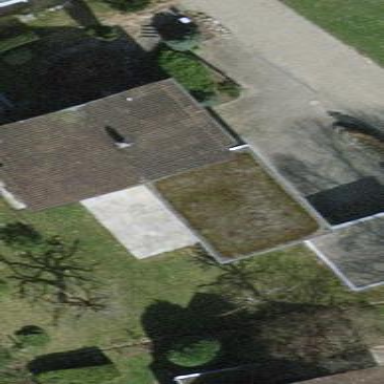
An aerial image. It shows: View of roof of building.